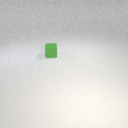
small green rubber cube